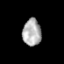
Tissue: prostate
Cell type: Endothelial cells
Senescence score: 0.3535
Nuclear area (px): 487
Mean DAPI intensity: 175.002